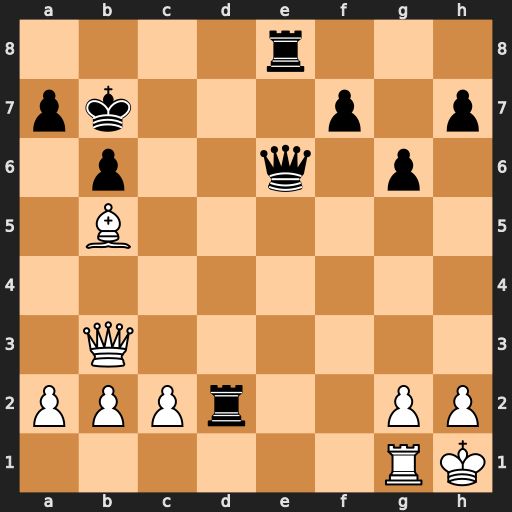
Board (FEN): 4r3/pk3p1p/1p2q1p1/1B6/8/1Q6/PPPr2PP/6RK
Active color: w
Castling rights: -
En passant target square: -
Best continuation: Qf3+ Qe4 Bxe8 Qxf3 gxf3